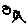
Label: circle